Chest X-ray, PA view. Patient: 58 years old, sex F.
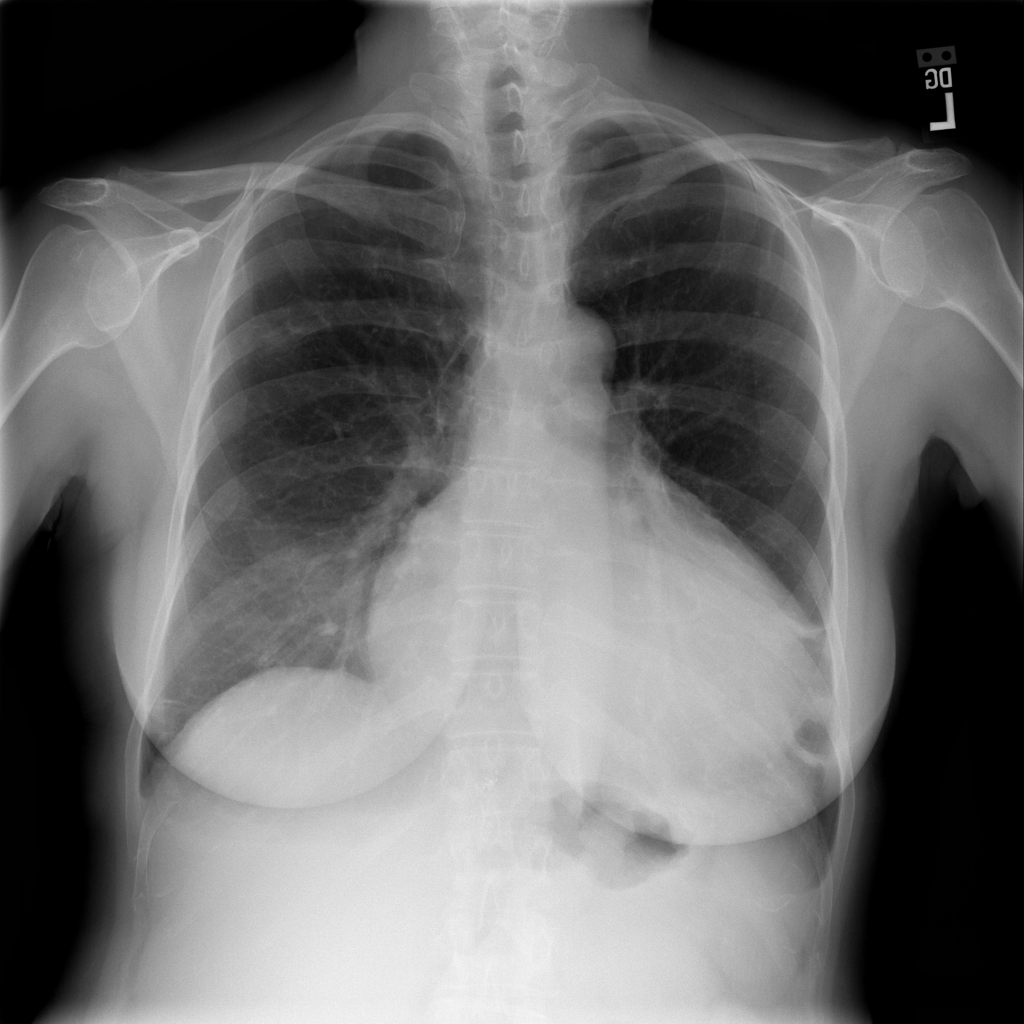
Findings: Atelectasis